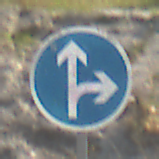
Verkehrszeichen: VorgeschriebeneFahrtrichtungGeradeausOderRechts
Umgebung: Outdoor, Nature
Tageszeit: MorningAfternoon
Wetter: PartlyCloudy
Licht: Natural
Jahreszeit: NotSpecified
Kontrast: HighContrast